Question: What is the reading of the measurement in the image?
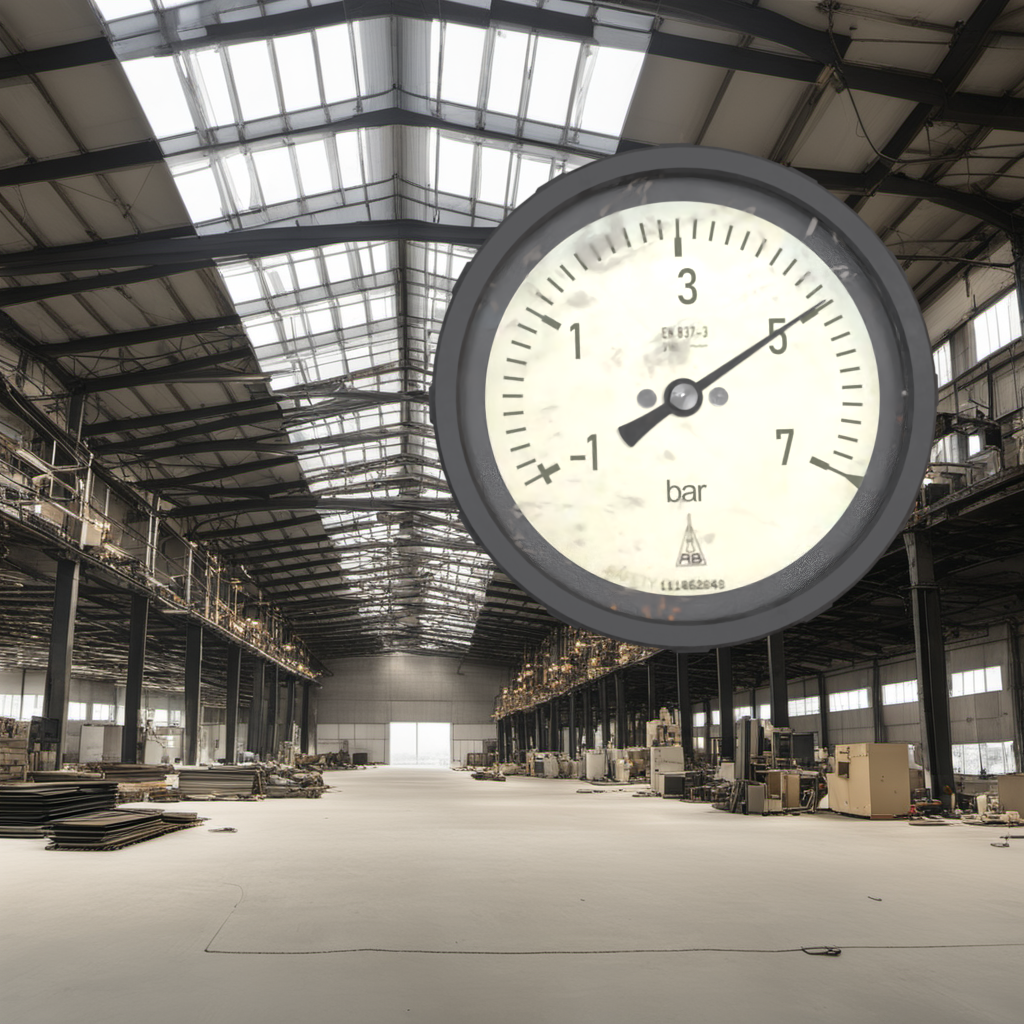
Answer: The result is 4.93
Question: What is the reading range of the measurement in the image?
Answer: The range is from -1 to 7
Question: What is the minimum and maximum value of the measurement shown in the image?
Answer: The minimum value is -1 and the maximum value is 7